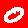
Digit: 0